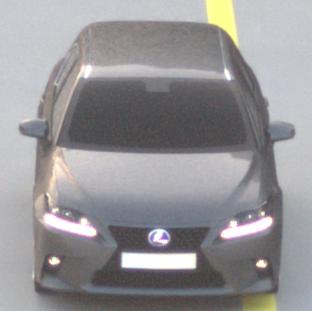
Make: Lexus
Model: CT 200h
Detailed model: CT (A10)
Model produced from: 2014/03
Model produced until: 2017/10
Doors: 5
Color: gray
Road condition: wet road
Daytime: sunrise or sunset
Contrast: low contrast